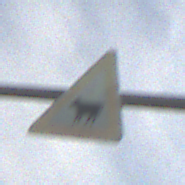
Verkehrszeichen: ViehtriebRechts
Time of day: MorningAfternoon
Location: Outdoor (Nature)
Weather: PartlyCloudy
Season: NotSpecified
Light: Natural